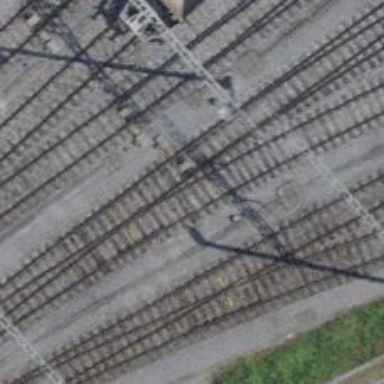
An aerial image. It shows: Railway yard with one track. The railway is electrified with contact line.